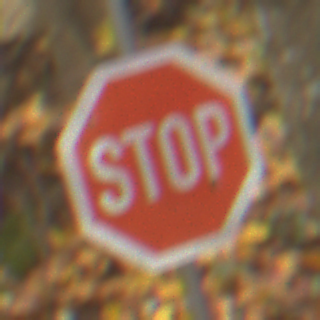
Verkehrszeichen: Stop
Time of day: MorningAfternoon
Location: Outdoor (Nature)
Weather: Overcast
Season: Autumn
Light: Natural